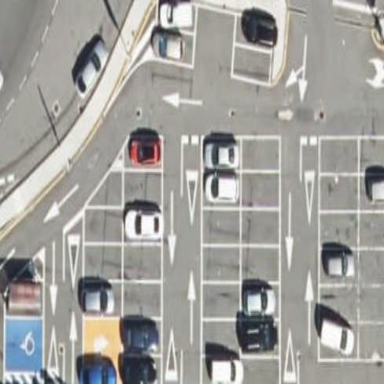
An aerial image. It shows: Parking area with surface.